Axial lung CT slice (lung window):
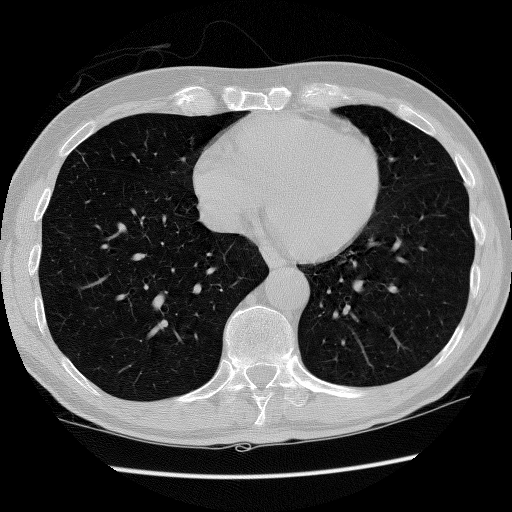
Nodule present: no